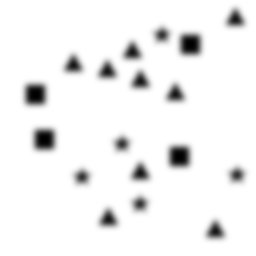
Squares: 4
Triangles: 9
Stars: 5
Total shapes: 18